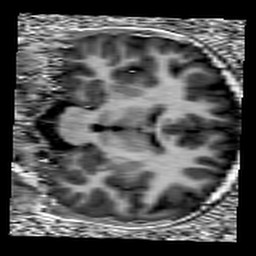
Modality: UNIT1
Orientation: coronal
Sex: female
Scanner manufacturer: siemens
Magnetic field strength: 3 T
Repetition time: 5 s
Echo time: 0.00355 s